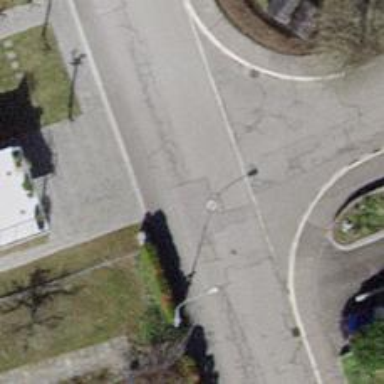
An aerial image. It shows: Residential road with asphalt surface. There is sidewalk on the left side with asphalt surface as well.